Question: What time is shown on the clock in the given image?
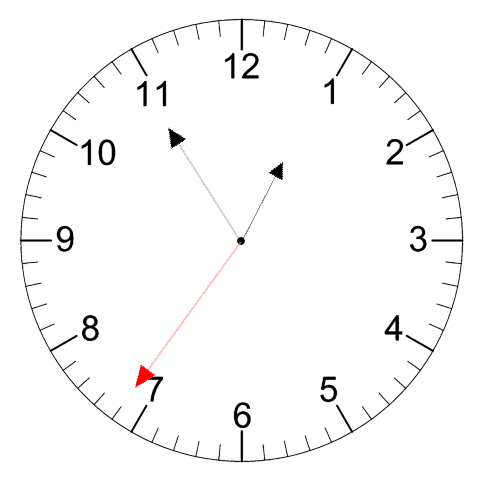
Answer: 12:54:36